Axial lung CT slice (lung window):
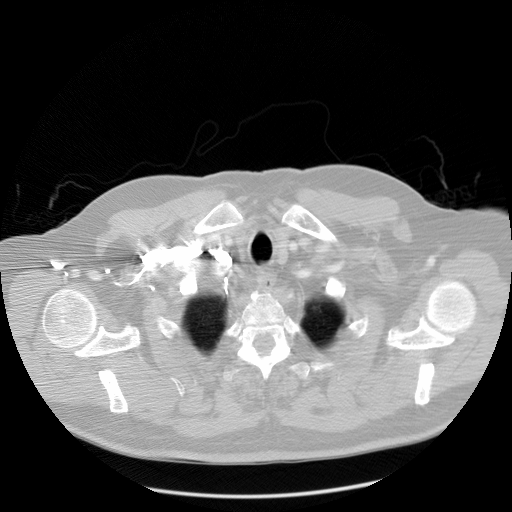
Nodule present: no